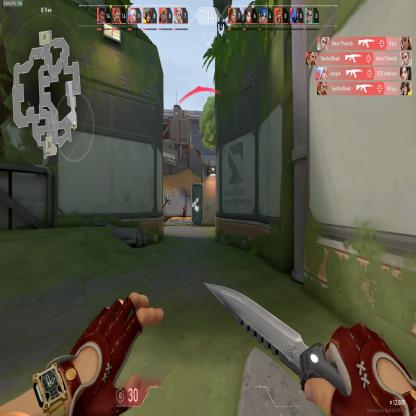
Label: enemy